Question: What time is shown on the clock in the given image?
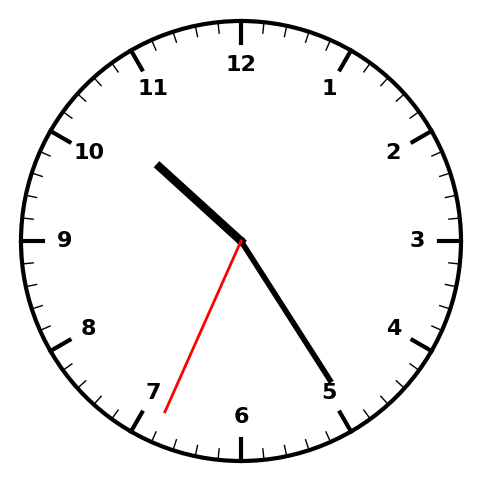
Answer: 10:24:34